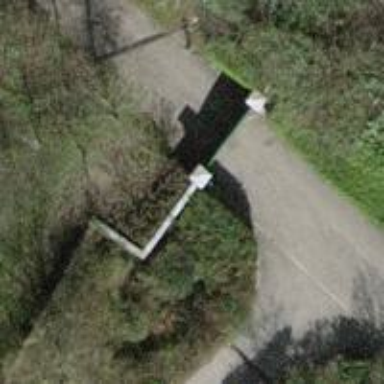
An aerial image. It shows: Gate.